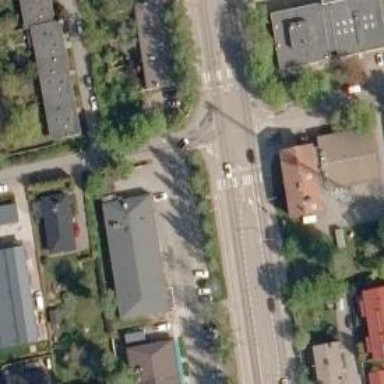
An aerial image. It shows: Uncontrolled road crossing with pedestrian island.